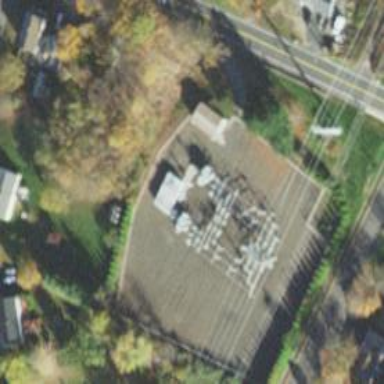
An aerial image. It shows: Switch used for power control.